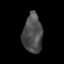
Tissue: skin
Cell type: Epithelial cells
Senescence score: 0.2823
Nuclear area (px): 742
Mean DAPI intensity: 76.05